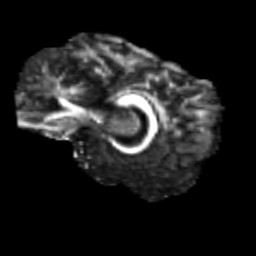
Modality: FA
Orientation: sagittal
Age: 28
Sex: female
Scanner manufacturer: siemens
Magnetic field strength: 3 T
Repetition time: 3.5 s
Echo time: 0.125 s